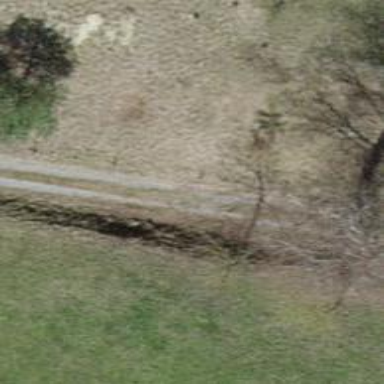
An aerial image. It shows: Track with compacted grade3 surface.